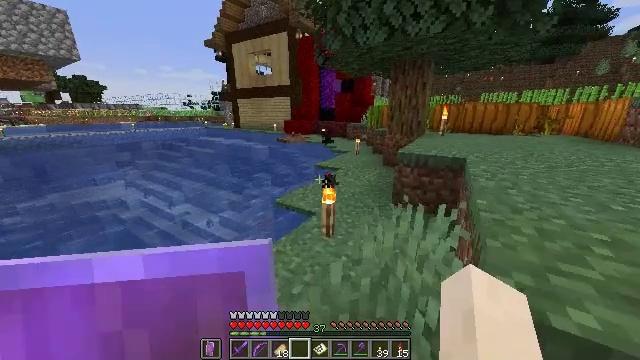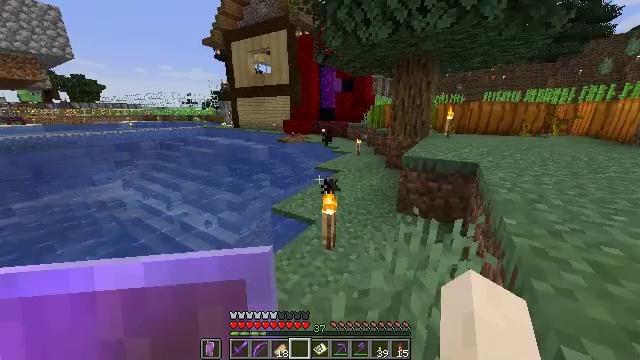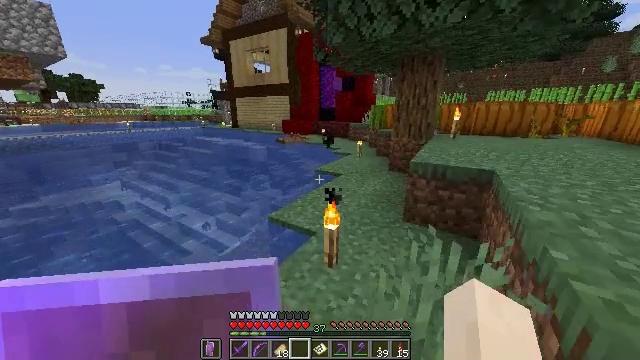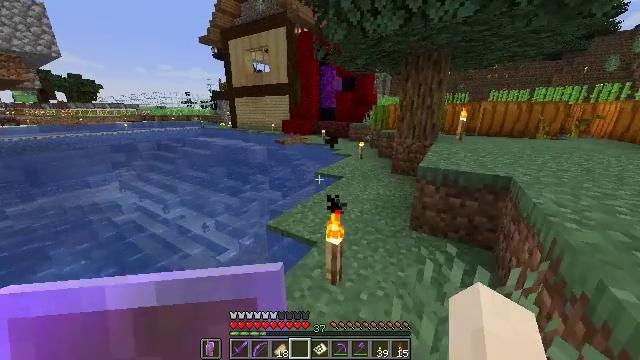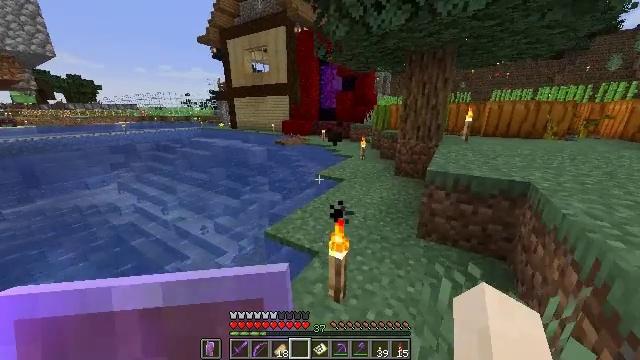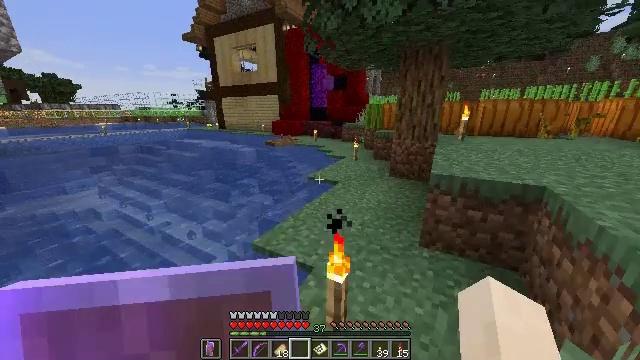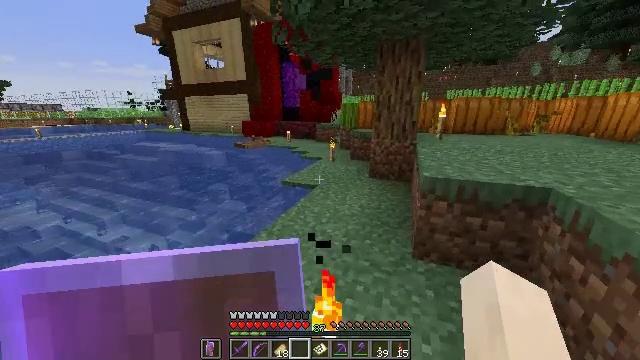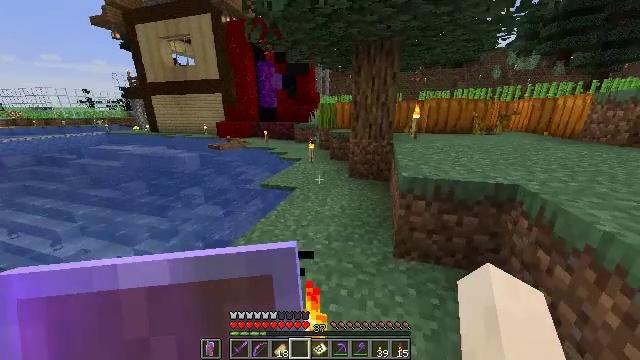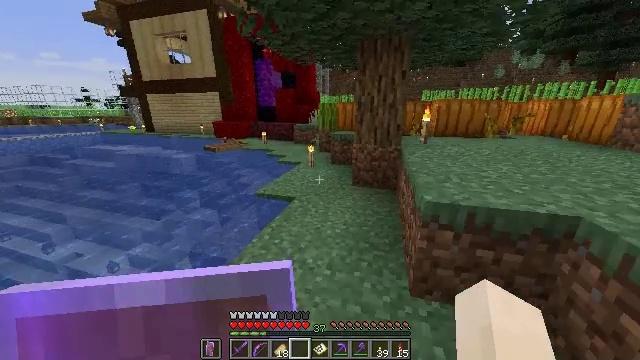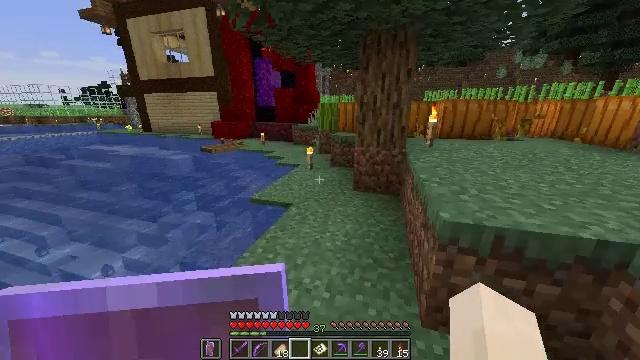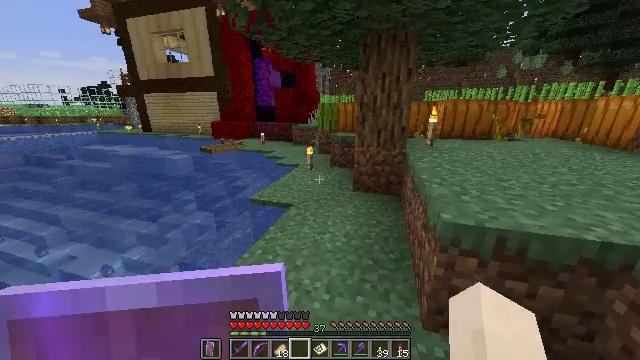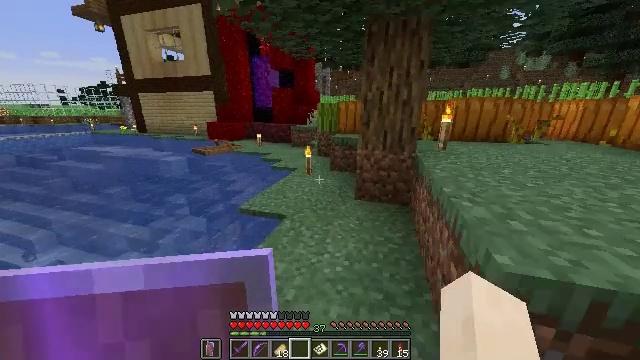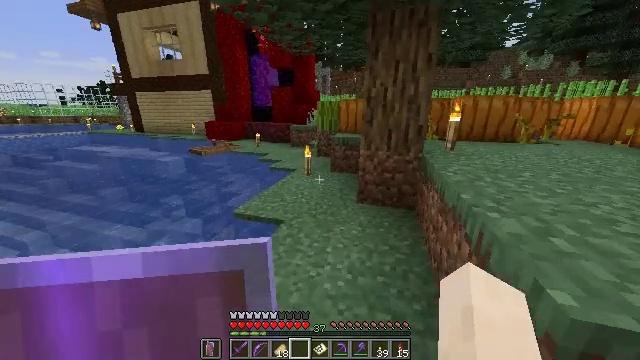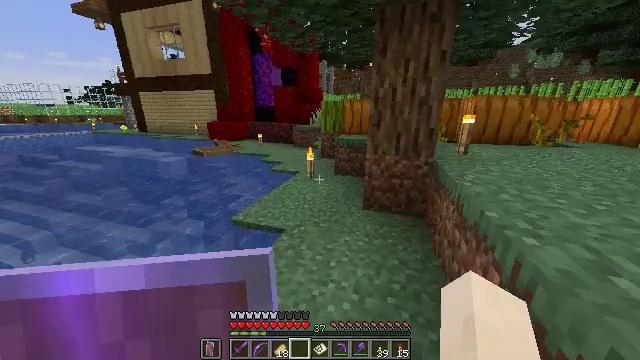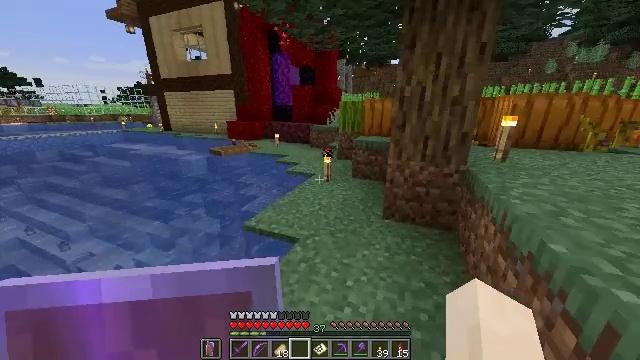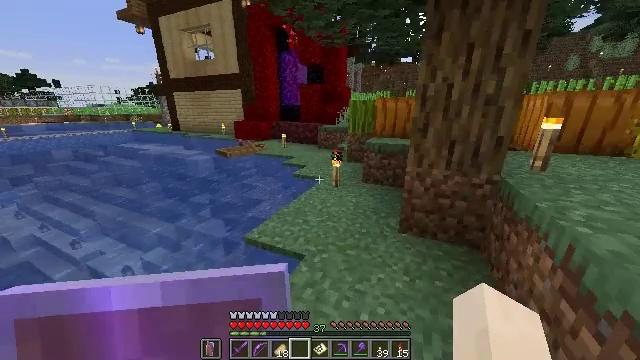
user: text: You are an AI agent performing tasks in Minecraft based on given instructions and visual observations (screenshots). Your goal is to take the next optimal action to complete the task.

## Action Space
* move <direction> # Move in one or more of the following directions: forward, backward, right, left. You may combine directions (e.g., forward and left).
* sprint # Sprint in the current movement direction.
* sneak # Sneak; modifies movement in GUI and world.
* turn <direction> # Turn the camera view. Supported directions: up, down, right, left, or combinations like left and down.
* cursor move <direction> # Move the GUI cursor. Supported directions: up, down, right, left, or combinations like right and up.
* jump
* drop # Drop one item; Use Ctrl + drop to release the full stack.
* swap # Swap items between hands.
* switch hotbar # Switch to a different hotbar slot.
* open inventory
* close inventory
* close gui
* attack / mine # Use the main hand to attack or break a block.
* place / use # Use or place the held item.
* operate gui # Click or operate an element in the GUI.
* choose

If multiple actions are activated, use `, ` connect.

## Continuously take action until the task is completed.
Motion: motion action
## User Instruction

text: Make a filled map at the crafting table.
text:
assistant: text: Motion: move forward, sprint
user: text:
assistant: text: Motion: move forward, sprint
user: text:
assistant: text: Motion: move forward, sprint
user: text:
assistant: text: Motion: move forward, sprint
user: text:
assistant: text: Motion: move forward, sprint, turn right
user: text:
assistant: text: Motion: move forward, sprint, turn right
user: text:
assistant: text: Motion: move forward, sprint, turn right
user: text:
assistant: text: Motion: move forward, sprint
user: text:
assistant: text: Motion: move forward, sprint
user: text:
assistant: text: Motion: move forward, sprint
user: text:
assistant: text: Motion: move forward, sprint
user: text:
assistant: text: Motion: move forward, sprint
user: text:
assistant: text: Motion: move forward, sprint
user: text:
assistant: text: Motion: move forward, sprint, turn left
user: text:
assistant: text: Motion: move forward, sprint, turn left
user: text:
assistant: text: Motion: move forward, sprint, turn left
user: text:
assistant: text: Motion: move forward, sprint, turn left
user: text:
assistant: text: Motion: move forward, sprint
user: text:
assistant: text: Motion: move forward, sprint
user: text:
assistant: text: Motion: move forward, sprint
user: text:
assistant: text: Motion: move forward, sprint
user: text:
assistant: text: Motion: move forward, sprint
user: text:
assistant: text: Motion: move forward, sprint
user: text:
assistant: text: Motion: move forward, sprint
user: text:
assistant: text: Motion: move forward, sprint
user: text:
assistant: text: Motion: move forward, sprint
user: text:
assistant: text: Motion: move forward, sprint
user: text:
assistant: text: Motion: move forward, sprint
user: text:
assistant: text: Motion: move forward, sprint
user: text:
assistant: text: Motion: move forward, sprint